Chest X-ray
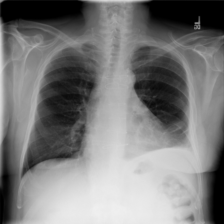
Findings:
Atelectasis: negative
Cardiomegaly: negative
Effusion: negative
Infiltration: negative
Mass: negative
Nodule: negative
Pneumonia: negative
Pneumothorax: negative
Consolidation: negative
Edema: negative
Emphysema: negative
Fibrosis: positive
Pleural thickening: negative
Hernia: negative